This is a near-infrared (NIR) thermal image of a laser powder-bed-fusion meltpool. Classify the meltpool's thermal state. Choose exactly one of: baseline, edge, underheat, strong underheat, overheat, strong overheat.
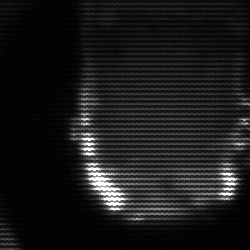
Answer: baseline